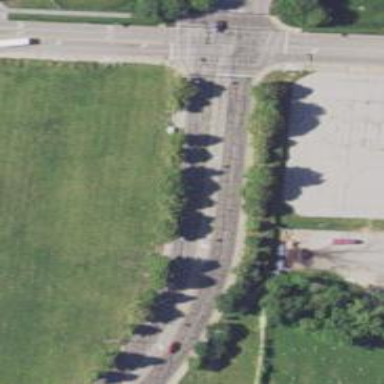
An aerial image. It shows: Road with dash markings.